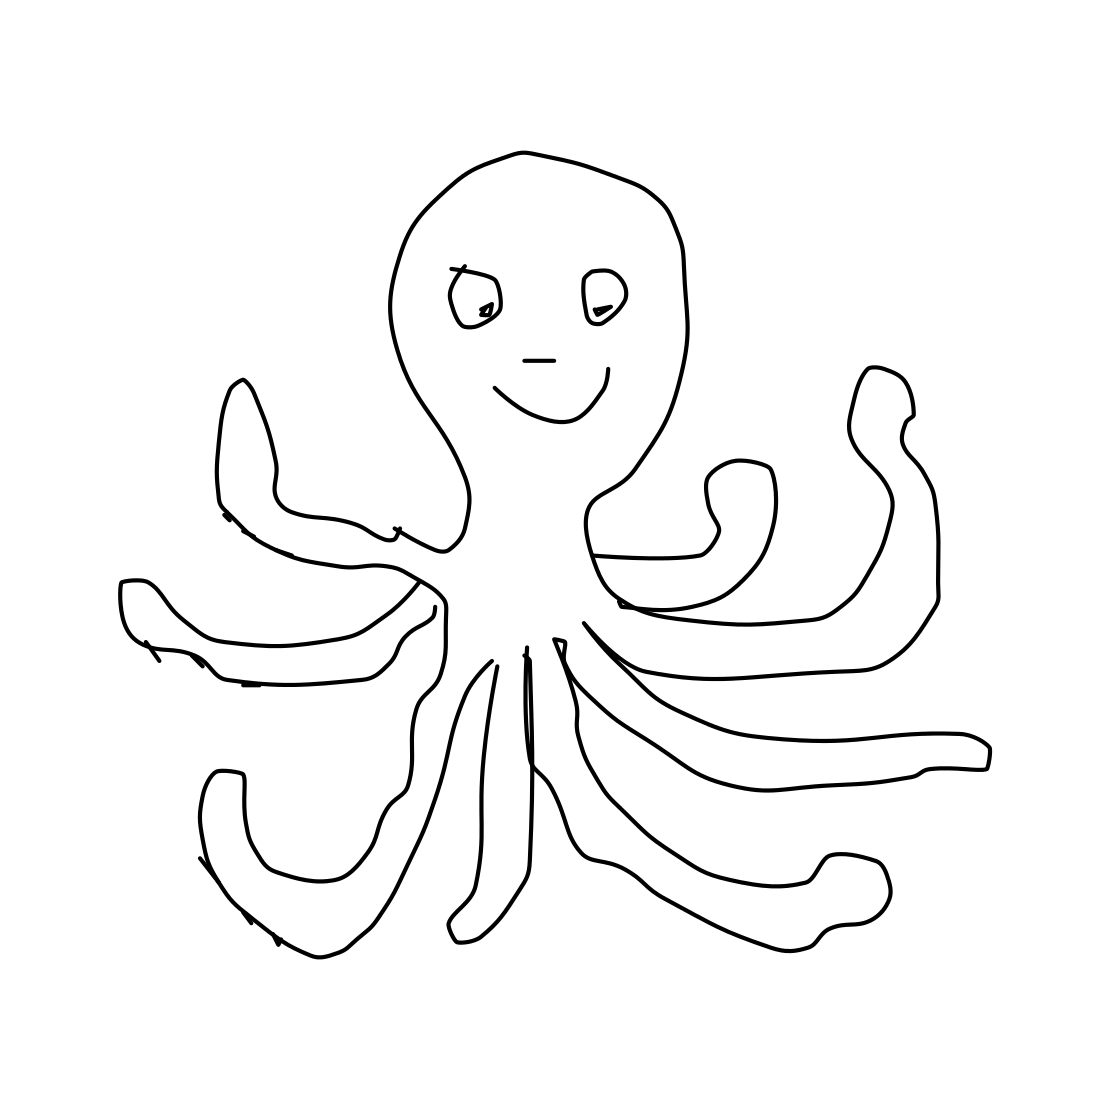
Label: octopus